Aerial crown-view tile of a tropical tree (Barro Colorado Island, Panama), acquired 20240918:
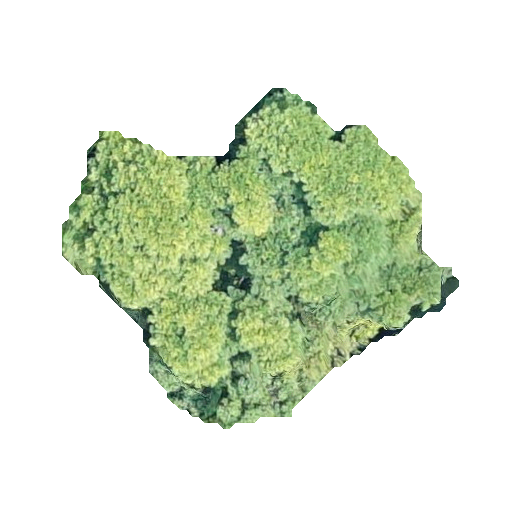
Species: Jacaranda copaia
GBIF accepted scientific name: Jacaranda copaia
Crown area: 127.079 m²